Question: I am looking for a code which can read today's date from excel and subsequently find the day and the values (11 or 12) in the same row. Example when I find "12" on Monday (16-03-2020) I want it to display XYZ & RST (Column names).
Is it possible to do so. Please help me out.

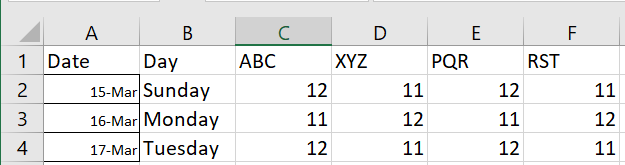
Answer: you can do it using pandas dataframe, this might get what you want
'''
import pandas as pd
from datetime import date
df = pd.read_excel('file_name.xlsx', parse_dates=True)
df['Date ']= pd.to_datetime(df['Date '])
>>df
Date Day ABC XYZ PQR RST
0 2020-03-17 Tuesday 11 11 12 12
1 2020-03-12 Saturday 12 11 11 12
2 2020-03-18 Wednesday 12 12 11 11
today= date.today().strftime("%Y-%m-%d")
df_slice = df[df["Date "]==today]
>>df_slice
Date Day ABC XYZ PQR RST
0 2020-03-17 Tuesday 11 11 12 12
my_cols = list(df_slice.columns)
del my_cols[0:2] # delete columns name not be searched
for col in my_cols:
df_slice[col] = df_slice[col].apply(str) # apply str to check match case
if df_slice[col].str.contains("11").any() == True:
print(col)
>>PQR
>>RST
'''